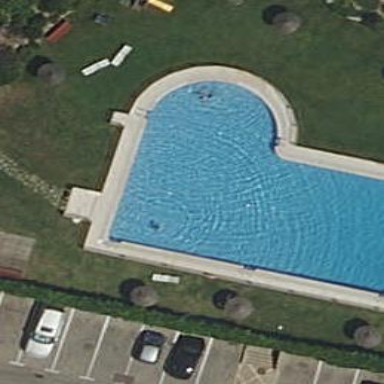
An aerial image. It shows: Swimming pool located in leisure land.